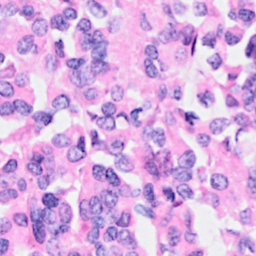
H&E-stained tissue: Breast